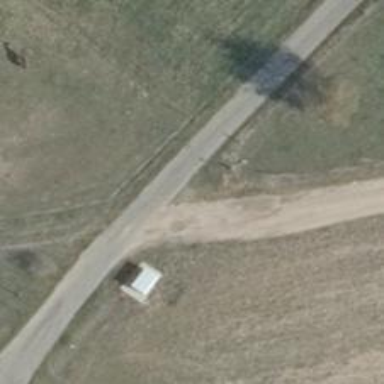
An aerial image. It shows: Emergency access point on the road.